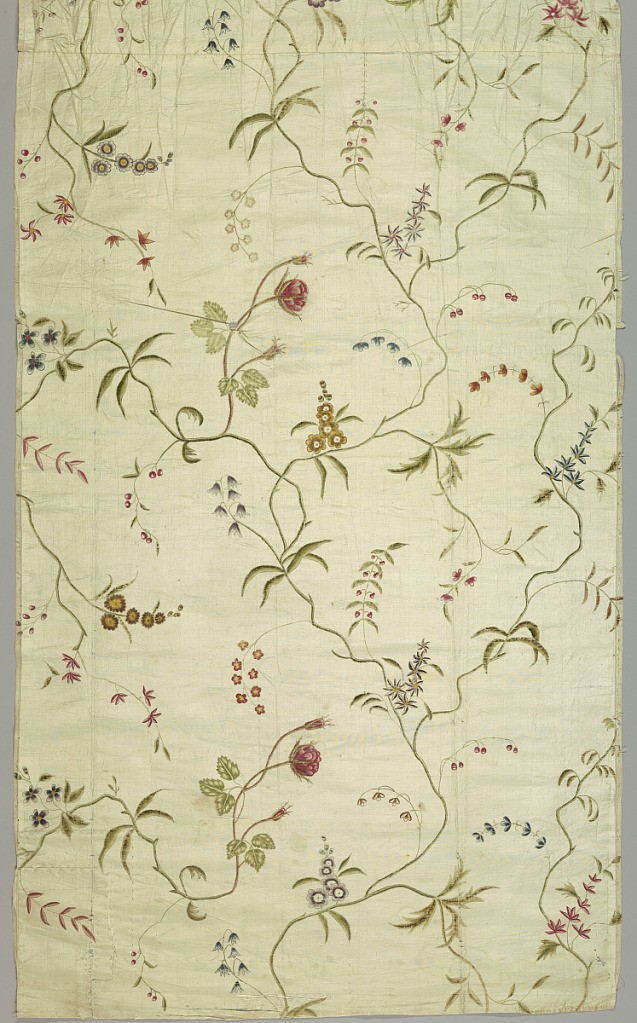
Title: Fragment
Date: late 18th century
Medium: silk Technique: painted
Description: White silk, thin taffeta, painted in colors, in thin, delicate all-over vine design, of roses, small blossoms, berries, buds. Colors red, violet, blue, green, brown; overpainting and shading. Two breadths from a skirt, each 59cm long, shows gathering at top and one breadth seamed at top. Fragment (B) of same.